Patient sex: M
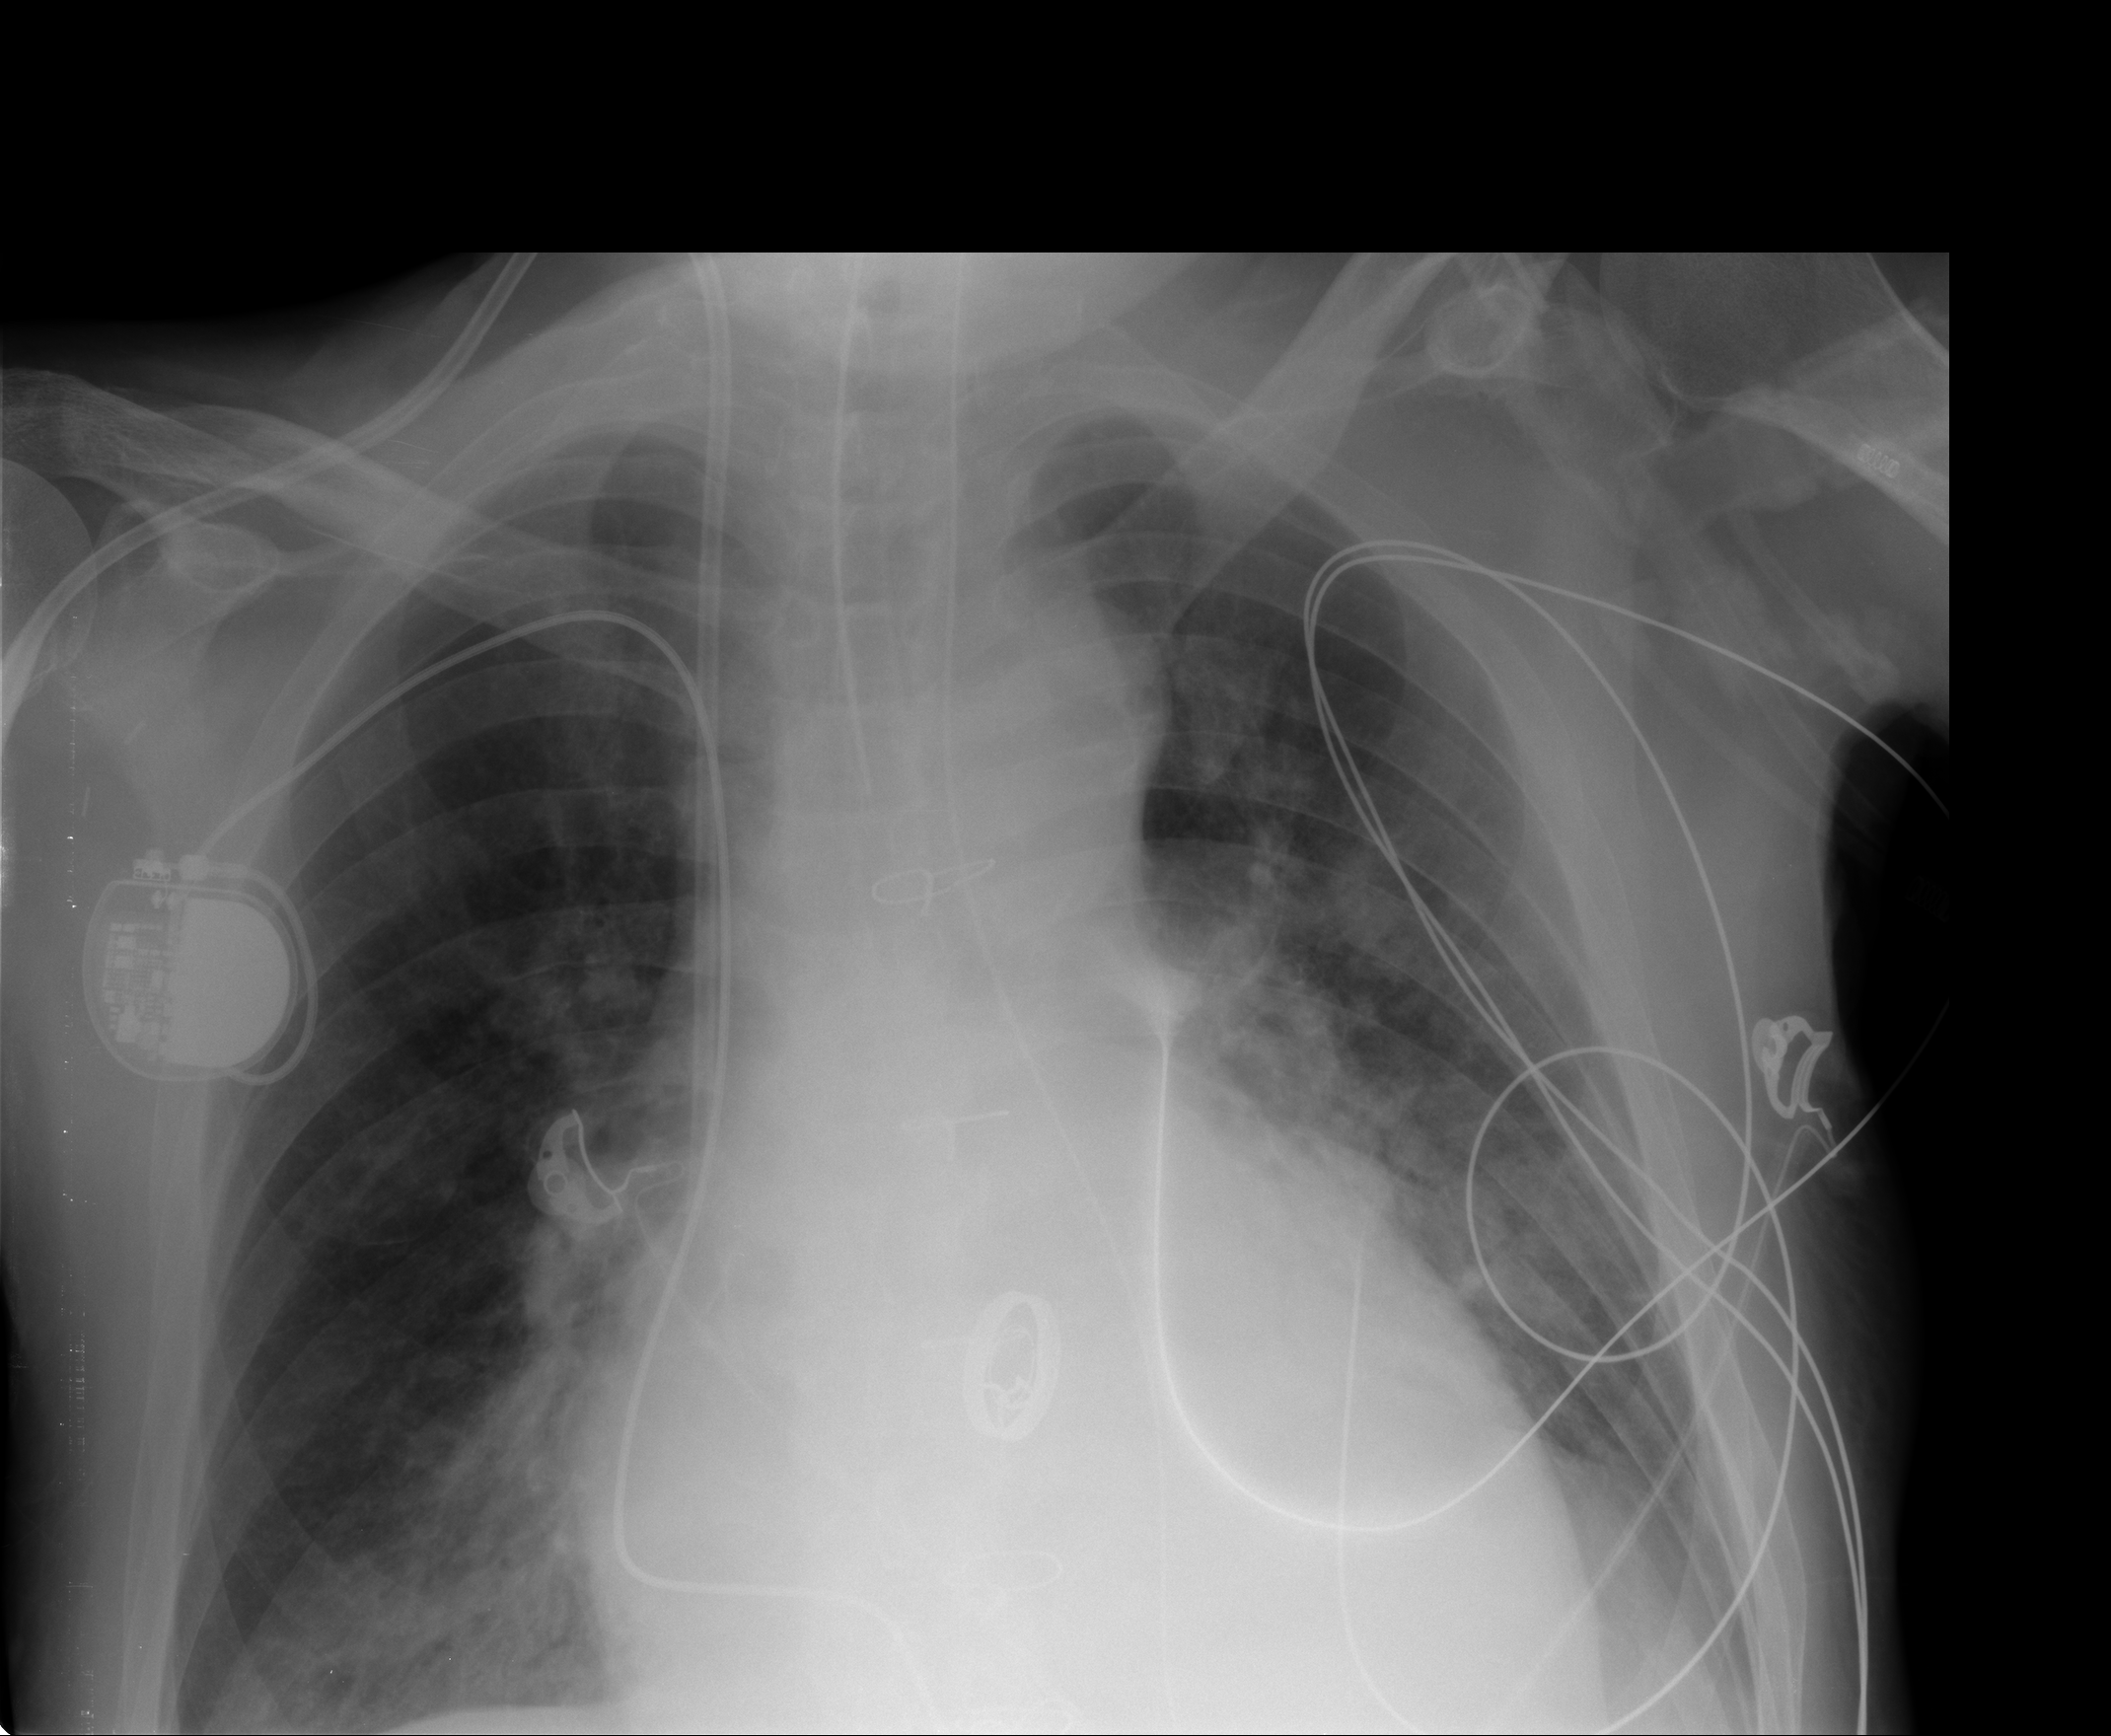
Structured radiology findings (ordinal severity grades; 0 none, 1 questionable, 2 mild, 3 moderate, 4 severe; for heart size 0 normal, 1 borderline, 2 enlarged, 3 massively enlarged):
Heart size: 2
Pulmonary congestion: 2
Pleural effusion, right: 0
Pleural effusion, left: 0
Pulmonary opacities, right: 2
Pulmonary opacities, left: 2
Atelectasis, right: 2
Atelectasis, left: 2